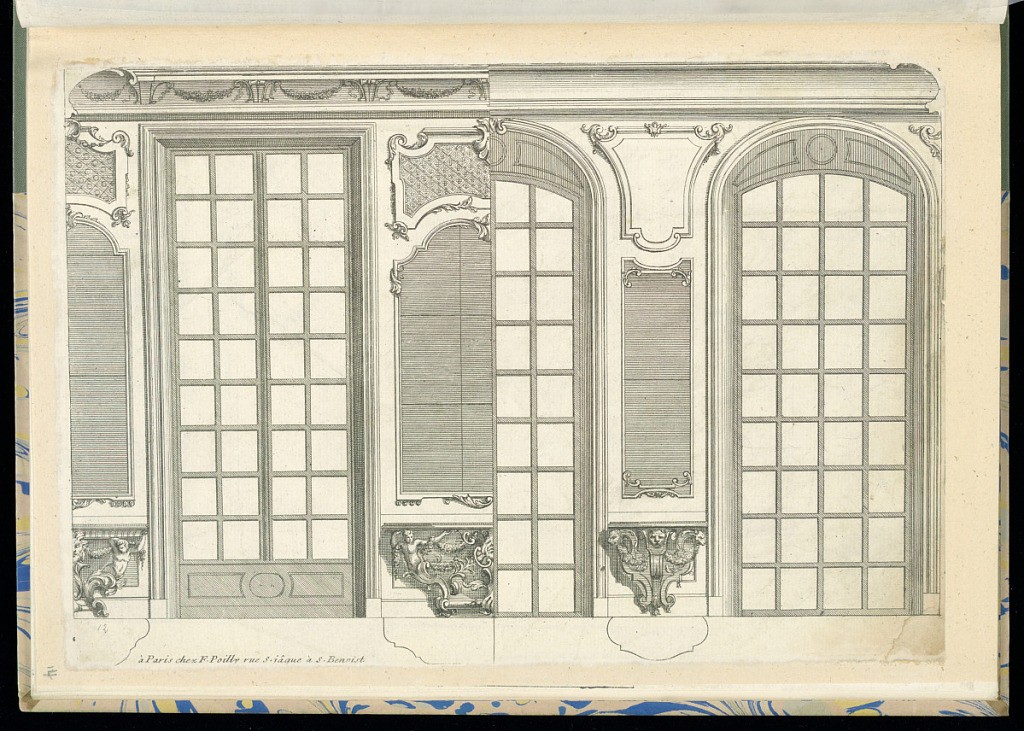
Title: Interior Wall Elevations
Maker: François II de Poilly, French, 1666 – 1741
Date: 1696–1740
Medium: Etching and engraving on laid paper
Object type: Print
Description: An interior wall elevation with two different options for the design of a wall with glass paneled windows featuring rococo motifs and ornament, including c-scrolls, scrolling acanthus leaves, scrolling leaves (rinceaux), cartouches, festoons of flowers, shells, and diaper patterns with rosettes and pearls. The walls in between the doors include mirrors, over mirrors and ornately carved console tables with intricate details in the legs, including masks (mascarons), male herms or terminal figures supporting the marble tops and festoons of flowers and leaves. Plan views below each console table illustrate the shape of the tabletop from above.